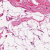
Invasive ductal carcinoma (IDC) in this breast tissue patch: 0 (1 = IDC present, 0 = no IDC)